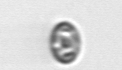
Label: Thalassiosira